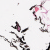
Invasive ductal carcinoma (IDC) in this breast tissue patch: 0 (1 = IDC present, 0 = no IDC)